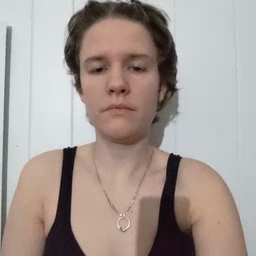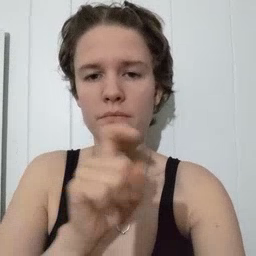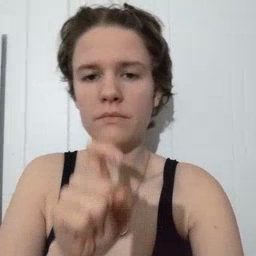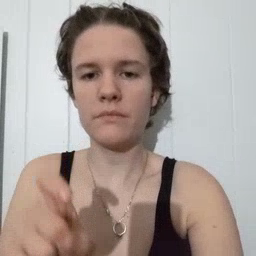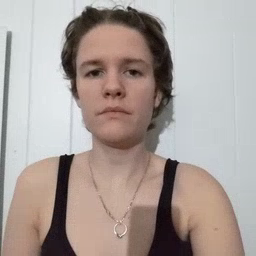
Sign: closet